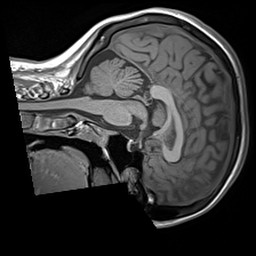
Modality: T1w
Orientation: sagittal
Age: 21
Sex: female
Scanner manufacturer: siemens
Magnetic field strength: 3 T
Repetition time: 1.6 s
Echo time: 0.00236 s